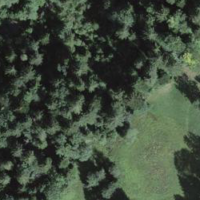
EUNIS habitat code: 44
Species observed at this site:
Stenurella melanura